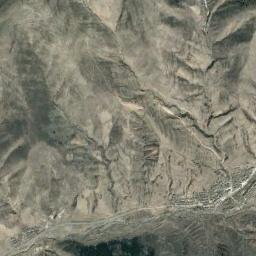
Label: mountain